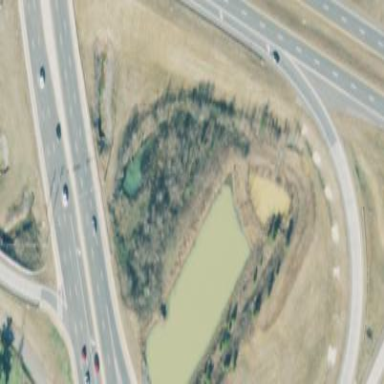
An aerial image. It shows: Retention basin with water.